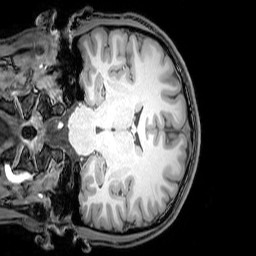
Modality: T1w
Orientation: coronal
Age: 20
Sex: male
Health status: healthy
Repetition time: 0.081 s
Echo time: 0.037 s